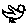
Label: bird